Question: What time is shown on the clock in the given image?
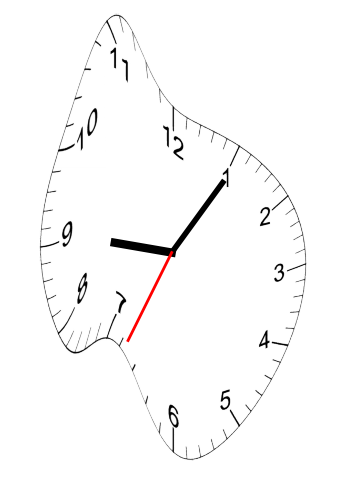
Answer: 09:05:34